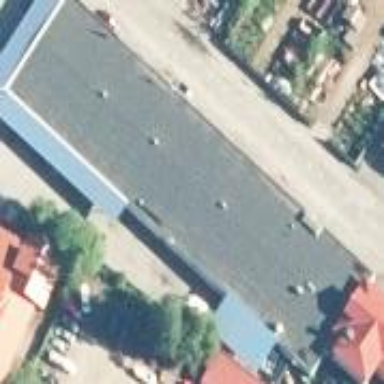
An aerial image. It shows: Retail building housing wholesale supermarket.